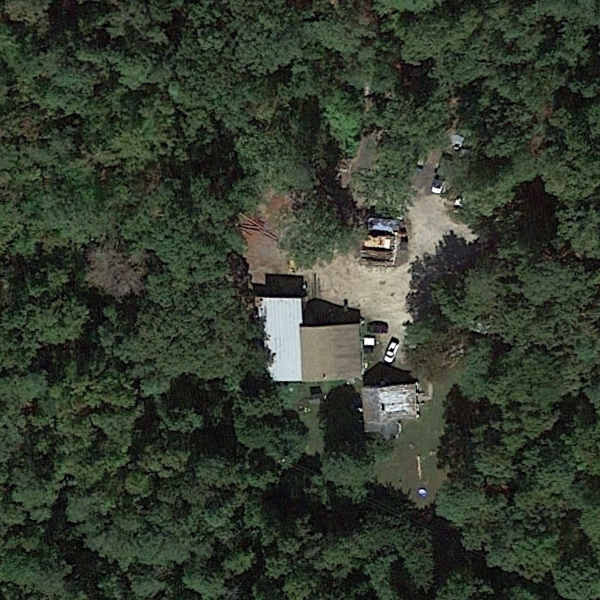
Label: SparseResidential